Interaction volume radius: 5 \u00c5
Interaction volume height: 50 \u00c5
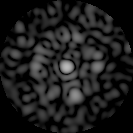
Disorder parameter: 0.8308